Question: I have a problem with my database queries. When I try to pull rows where spaces were converted to %20 earlier, the query returns null. I have tested other rows which works fine, why is this problem occurring? Do I need to remove the %20's manually from each row to get it to working?
Thanks!

'''
<?php
include_once 'includes/db_connect.php';
$query = "SELECT * FROM USERS WHERE LIKES= '$_GET[imgname]' ";
//Creating resonse json array, with another array inside
$jsonResponse = array( "info" =>array() );
if($result = mysqli_query($mysqli, $query)) {
while($row = mysqli_fetch_assoc($result)){
$jsonRow = array(
'names' => $row['USERNAME'],
'userIds' => $row['USERID']
);
//adding the $jsonRow array to the end of the "users" array as key/value
array_push($jsonResponse["info"], $jsonRow);
}
}
//encoding to json for the app
echo json_encode($jsonResponse);
?>
'''
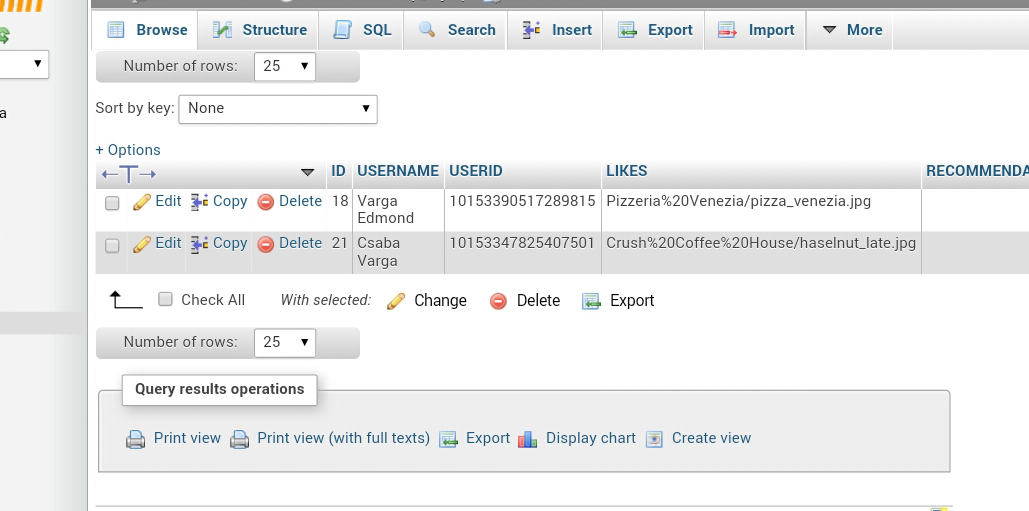
Answer: Change your SQL query to:
'''
$query = "SELECT * FROM USERS WHERE LIKES= '".rawurlencode($_GET[imgname])."' ";
'''
The 'LIKES' column has image path encoded (space converted to '%20'). Therefore, '$_GET[imgname]' should be encoded to match the database record.